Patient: sex F, age 61
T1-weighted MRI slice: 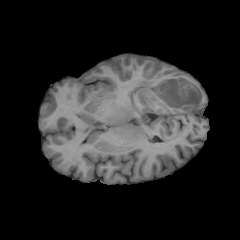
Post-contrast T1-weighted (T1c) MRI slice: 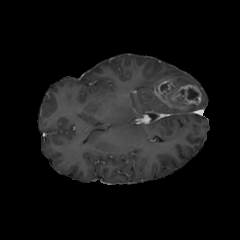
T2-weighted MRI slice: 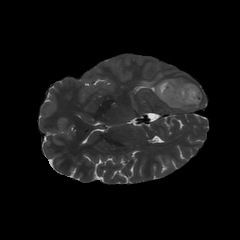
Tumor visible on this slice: yes
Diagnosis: Glioblastoma, IDH-wildtype
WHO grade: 4